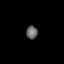
Tissue: skin
Cell type: Epithelial cells
Senescence score: 0.273
Nuclear area (px): 141
Mean DAPI intensity: 106.667